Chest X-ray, PA view. Patient: 62 years old, sex F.
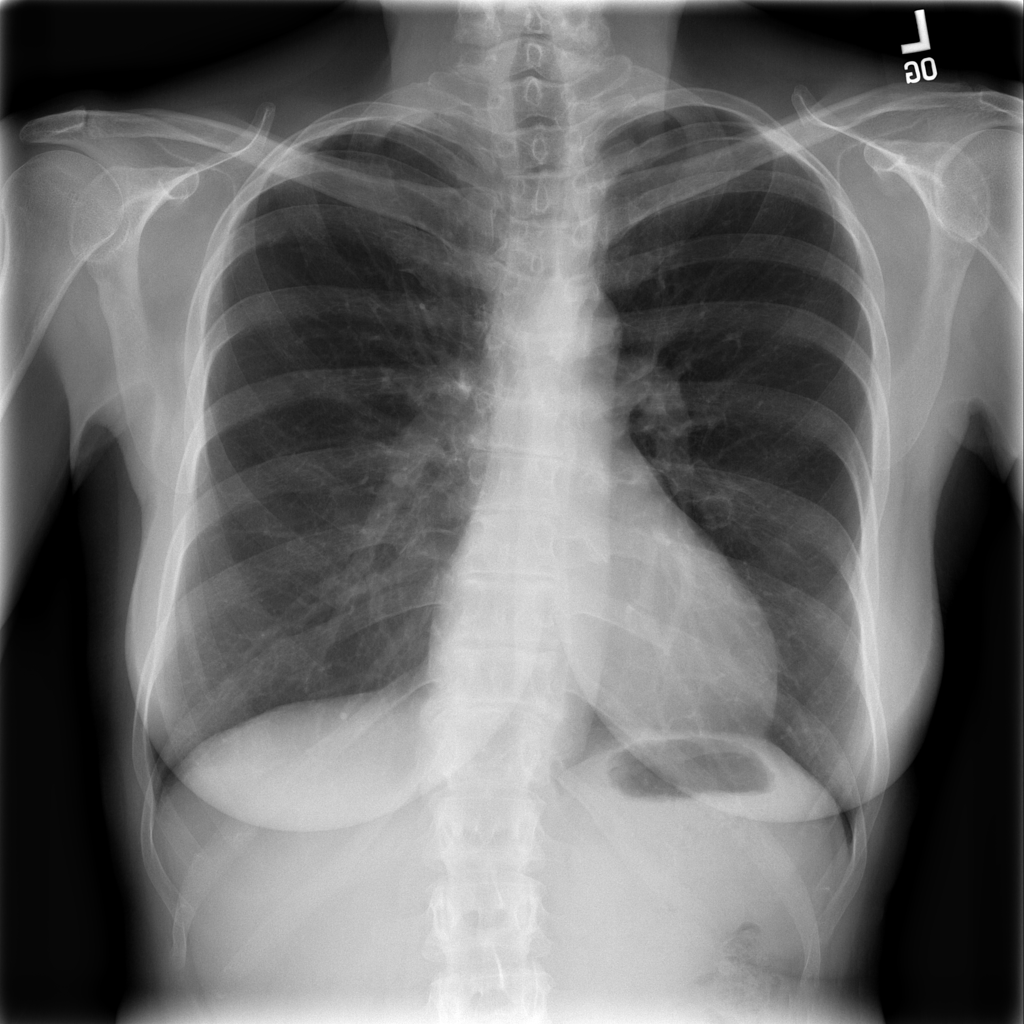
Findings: No Finding